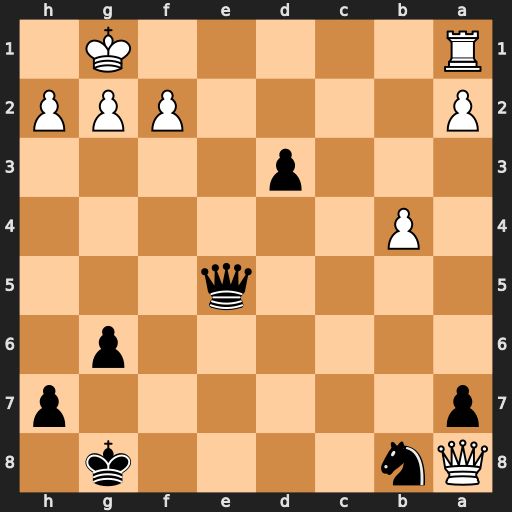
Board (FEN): Qn4k1/p6p/6p1/4q3/1P6/3p4/P4PPP/R5K1
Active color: b
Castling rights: -
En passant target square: -
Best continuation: Qxa1#